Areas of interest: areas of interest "Beijing Antique City Block B Surface Parking Lot"
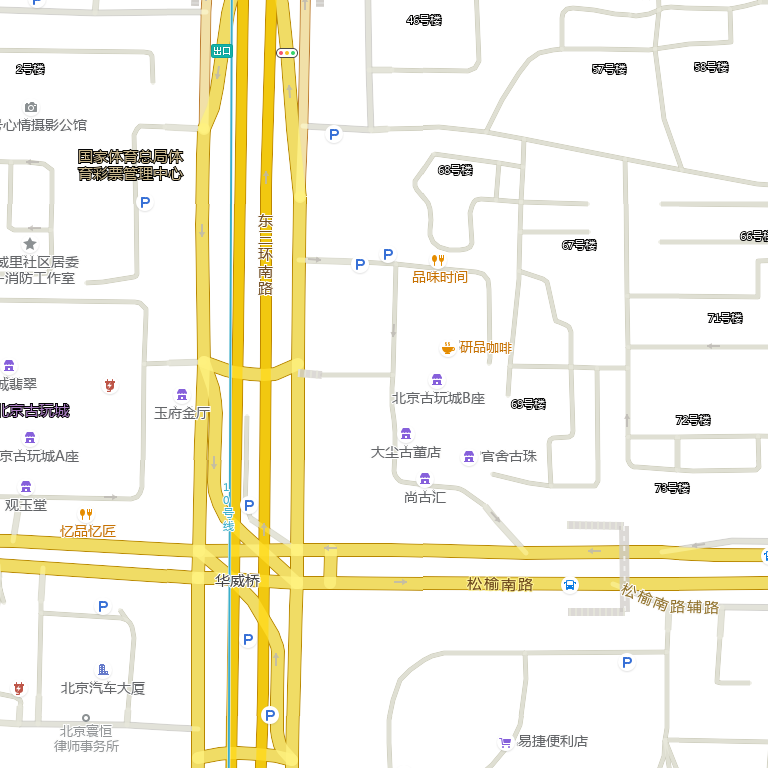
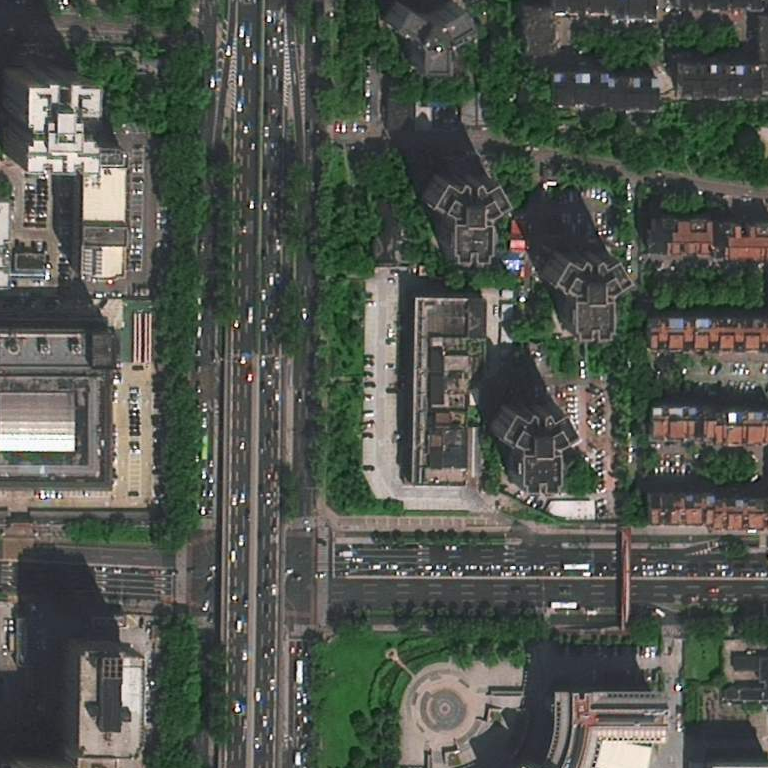